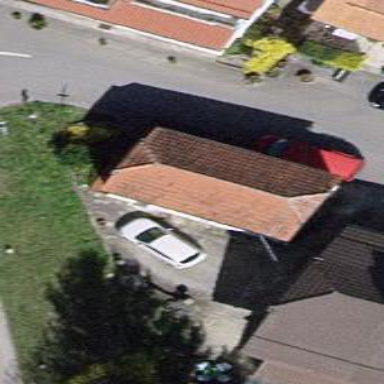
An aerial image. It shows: Garage building.